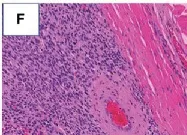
Radiological images of the fragility fractures diagnosed before the diagnosis of TIO. Eosin staining. (18.4 x).
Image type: pathology (h&e)